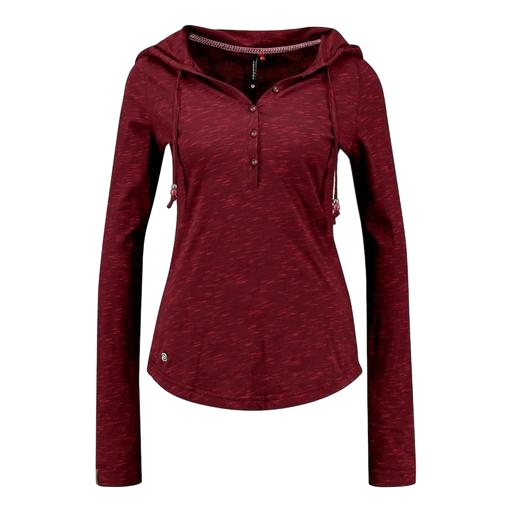
red hooded shirt, red cozy melange henley top, saturday tunic merlot, white background